Field crop: tomato
Growth stage: 1
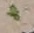
Species: solanum